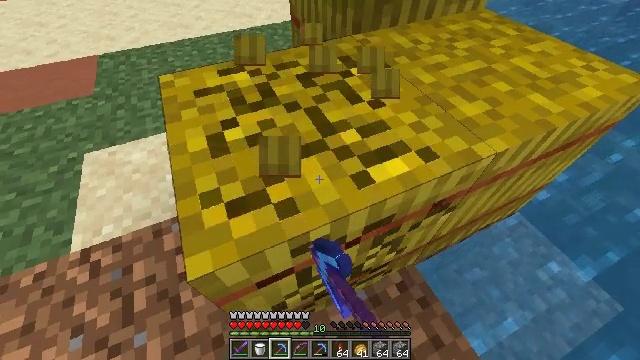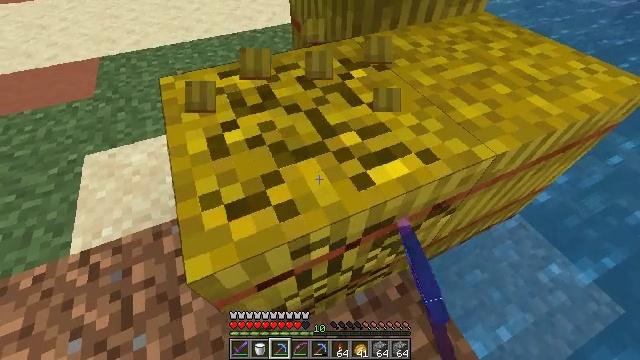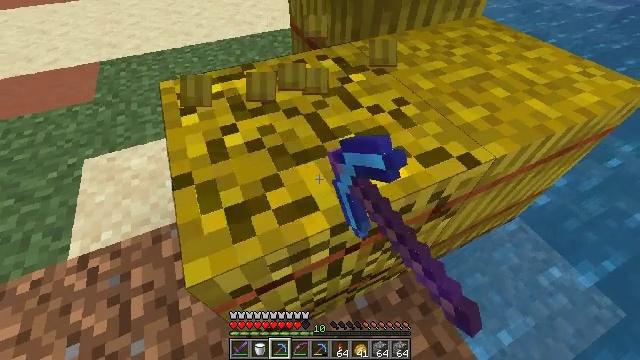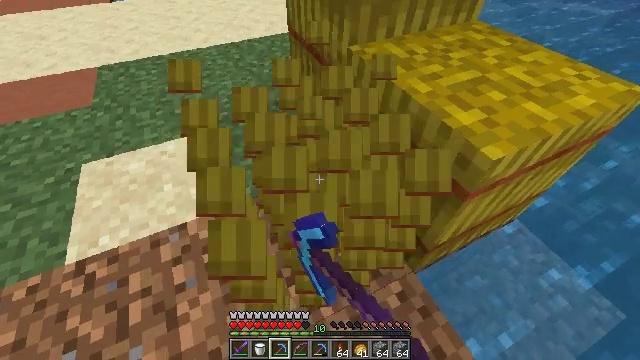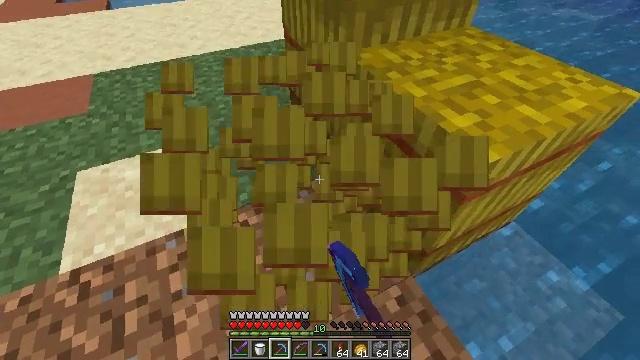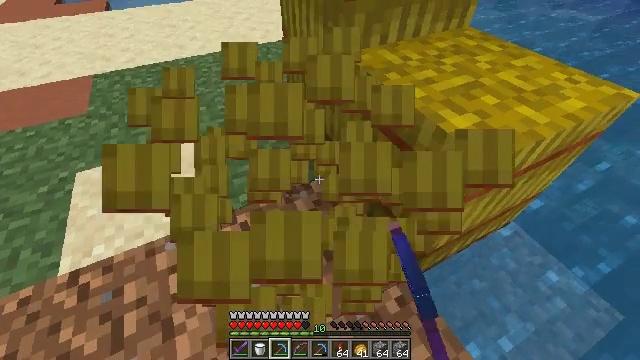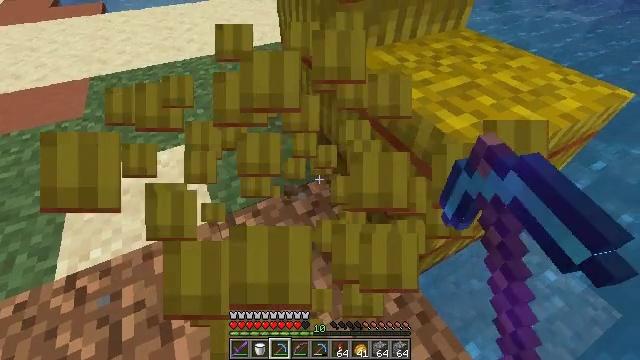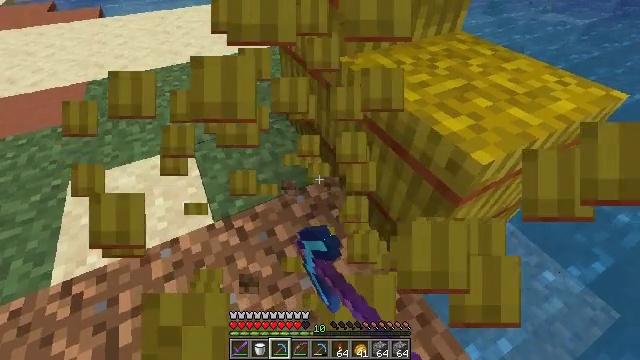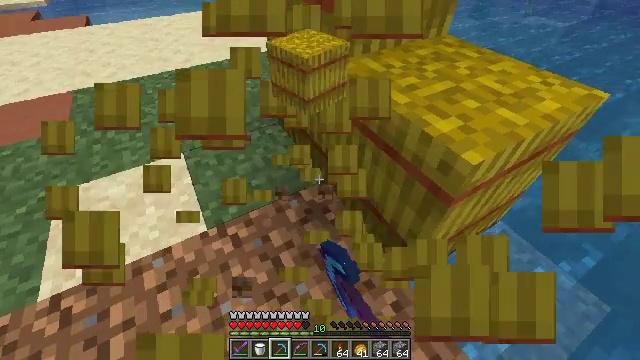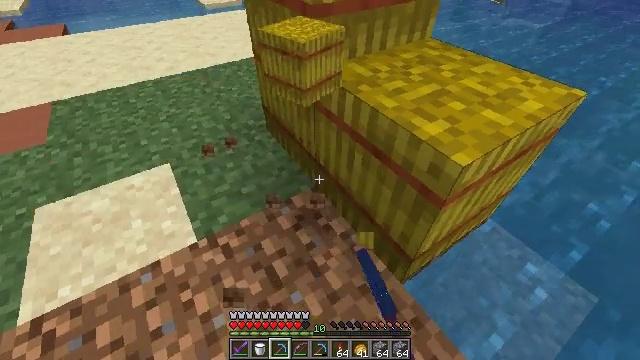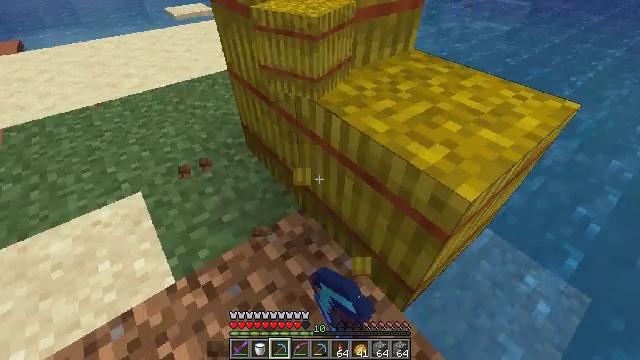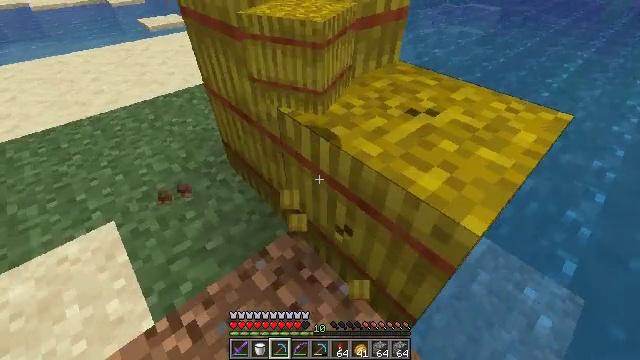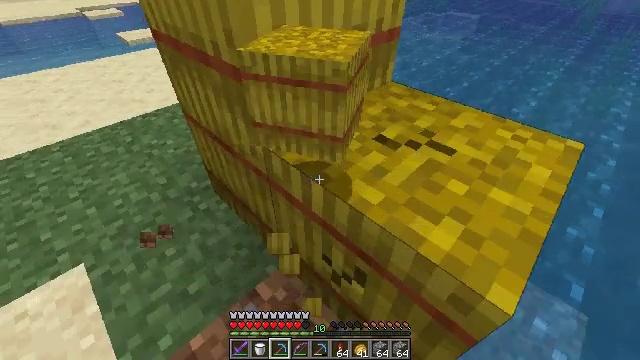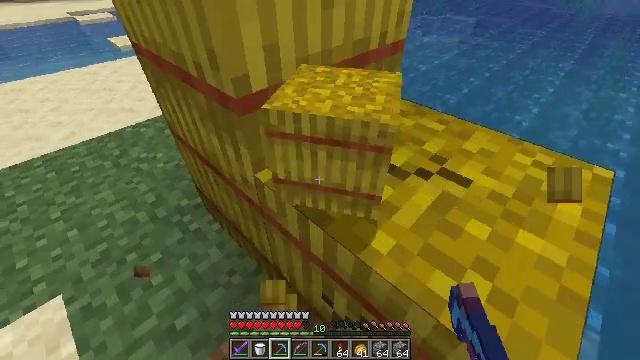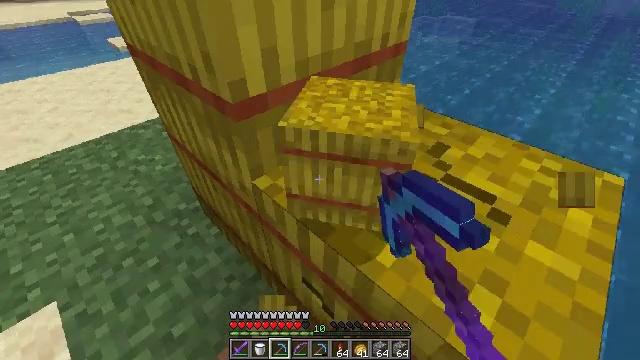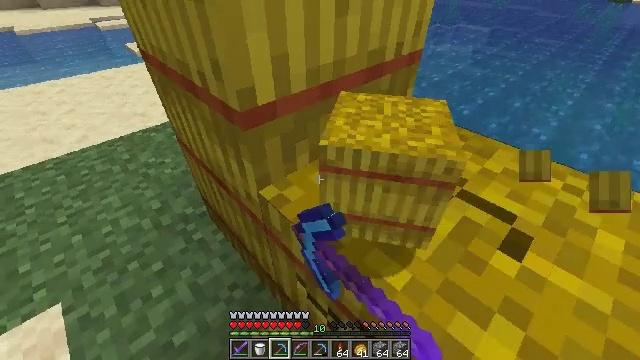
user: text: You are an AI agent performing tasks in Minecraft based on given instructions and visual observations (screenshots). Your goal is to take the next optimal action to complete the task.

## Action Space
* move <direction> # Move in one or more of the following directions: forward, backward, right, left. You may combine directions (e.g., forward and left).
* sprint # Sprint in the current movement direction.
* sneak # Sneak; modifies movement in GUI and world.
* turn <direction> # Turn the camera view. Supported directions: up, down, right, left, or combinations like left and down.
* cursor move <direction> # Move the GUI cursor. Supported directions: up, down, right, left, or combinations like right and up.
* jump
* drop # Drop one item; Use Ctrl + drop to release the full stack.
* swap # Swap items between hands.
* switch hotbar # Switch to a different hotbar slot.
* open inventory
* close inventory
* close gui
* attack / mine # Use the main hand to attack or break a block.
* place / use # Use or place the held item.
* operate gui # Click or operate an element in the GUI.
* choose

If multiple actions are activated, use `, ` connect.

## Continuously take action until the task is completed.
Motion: motion action
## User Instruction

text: Collect a hay block for crafting.
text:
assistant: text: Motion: attack / mine
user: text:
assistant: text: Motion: attack / mine
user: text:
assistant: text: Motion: attack / mine
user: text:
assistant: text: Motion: turn up, attack / mine
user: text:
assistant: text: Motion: attack / mine
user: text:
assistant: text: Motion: attack / mine
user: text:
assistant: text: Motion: attack / mine
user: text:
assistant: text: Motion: turn right, attack / mine
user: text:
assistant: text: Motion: move forward, turn right, attack / mine
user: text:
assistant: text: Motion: move forward, turn right, attack / mine
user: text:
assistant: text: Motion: move forward, turn right and up, attack / mine
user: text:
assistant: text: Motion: move forward, turn right and up, attack / mine
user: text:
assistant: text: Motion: attack / mine
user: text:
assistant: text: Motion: attack / mine
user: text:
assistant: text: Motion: turn left and up, attack / mine
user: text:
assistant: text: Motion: turn left and up, attack / mine
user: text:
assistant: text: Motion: turn right, attack / mine
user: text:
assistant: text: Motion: attack / mine
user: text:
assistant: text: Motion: attack / mine
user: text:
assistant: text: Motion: attack / mine
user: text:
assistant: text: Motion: turn right, attack / mine
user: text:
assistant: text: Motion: turn right and down, attack / mine
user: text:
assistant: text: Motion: turn down, attack / mine
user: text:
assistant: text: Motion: attack / mine
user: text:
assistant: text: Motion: turn down, attack / mine
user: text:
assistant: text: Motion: attack / mine
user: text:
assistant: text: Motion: attack / mine
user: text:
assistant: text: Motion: attack / mine
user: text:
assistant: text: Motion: attack / mine
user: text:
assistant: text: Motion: attack / mine